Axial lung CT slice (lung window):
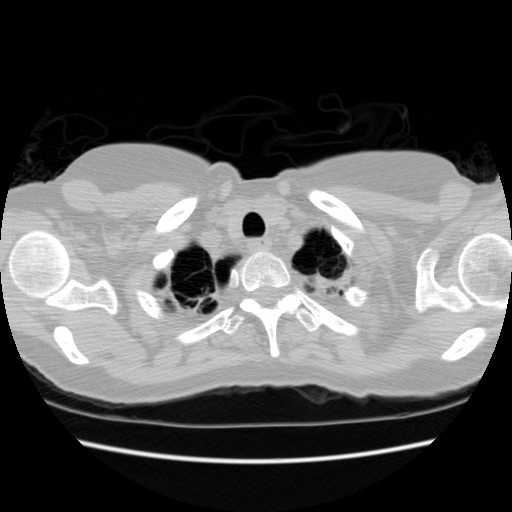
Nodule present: no